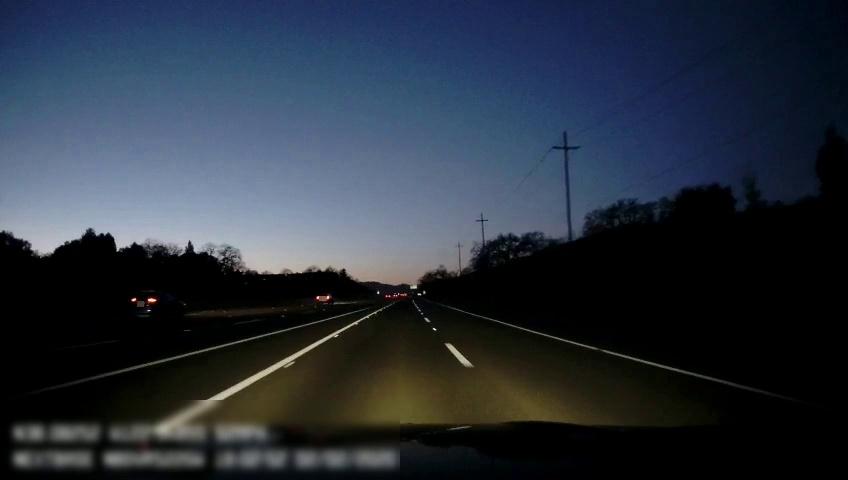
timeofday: Dusk/Dawn/Twilight
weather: Other
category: Drivable Space
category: Vehicles | SUV
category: Vehicles | SUV
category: Lanes | Alternate Lane
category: Lanes | Alternate Lane
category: Lanes | Alternate Lane
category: Lanes | Alternate Lane
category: Lanes | Alternate Lane
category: Lanes | Alternate Lane
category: Lanes | Alternate Lane